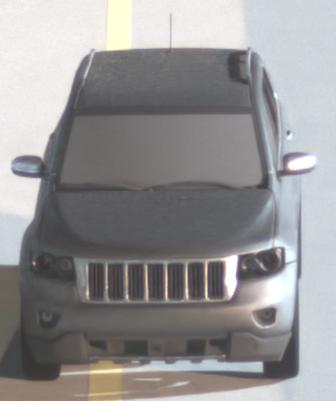
Make: Jeep
Model: Grand Cherokee
Detailed model: WK2
Model produced from: 2010
Model produced until: 2021
Doors: 5
Color: gray
Road condition: dry road
Daytime: night
Contrast: high contrast